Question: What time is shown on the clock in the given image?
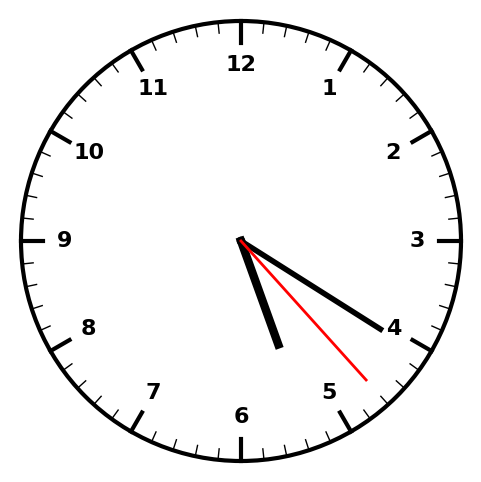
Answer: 05:20:23